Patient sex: F
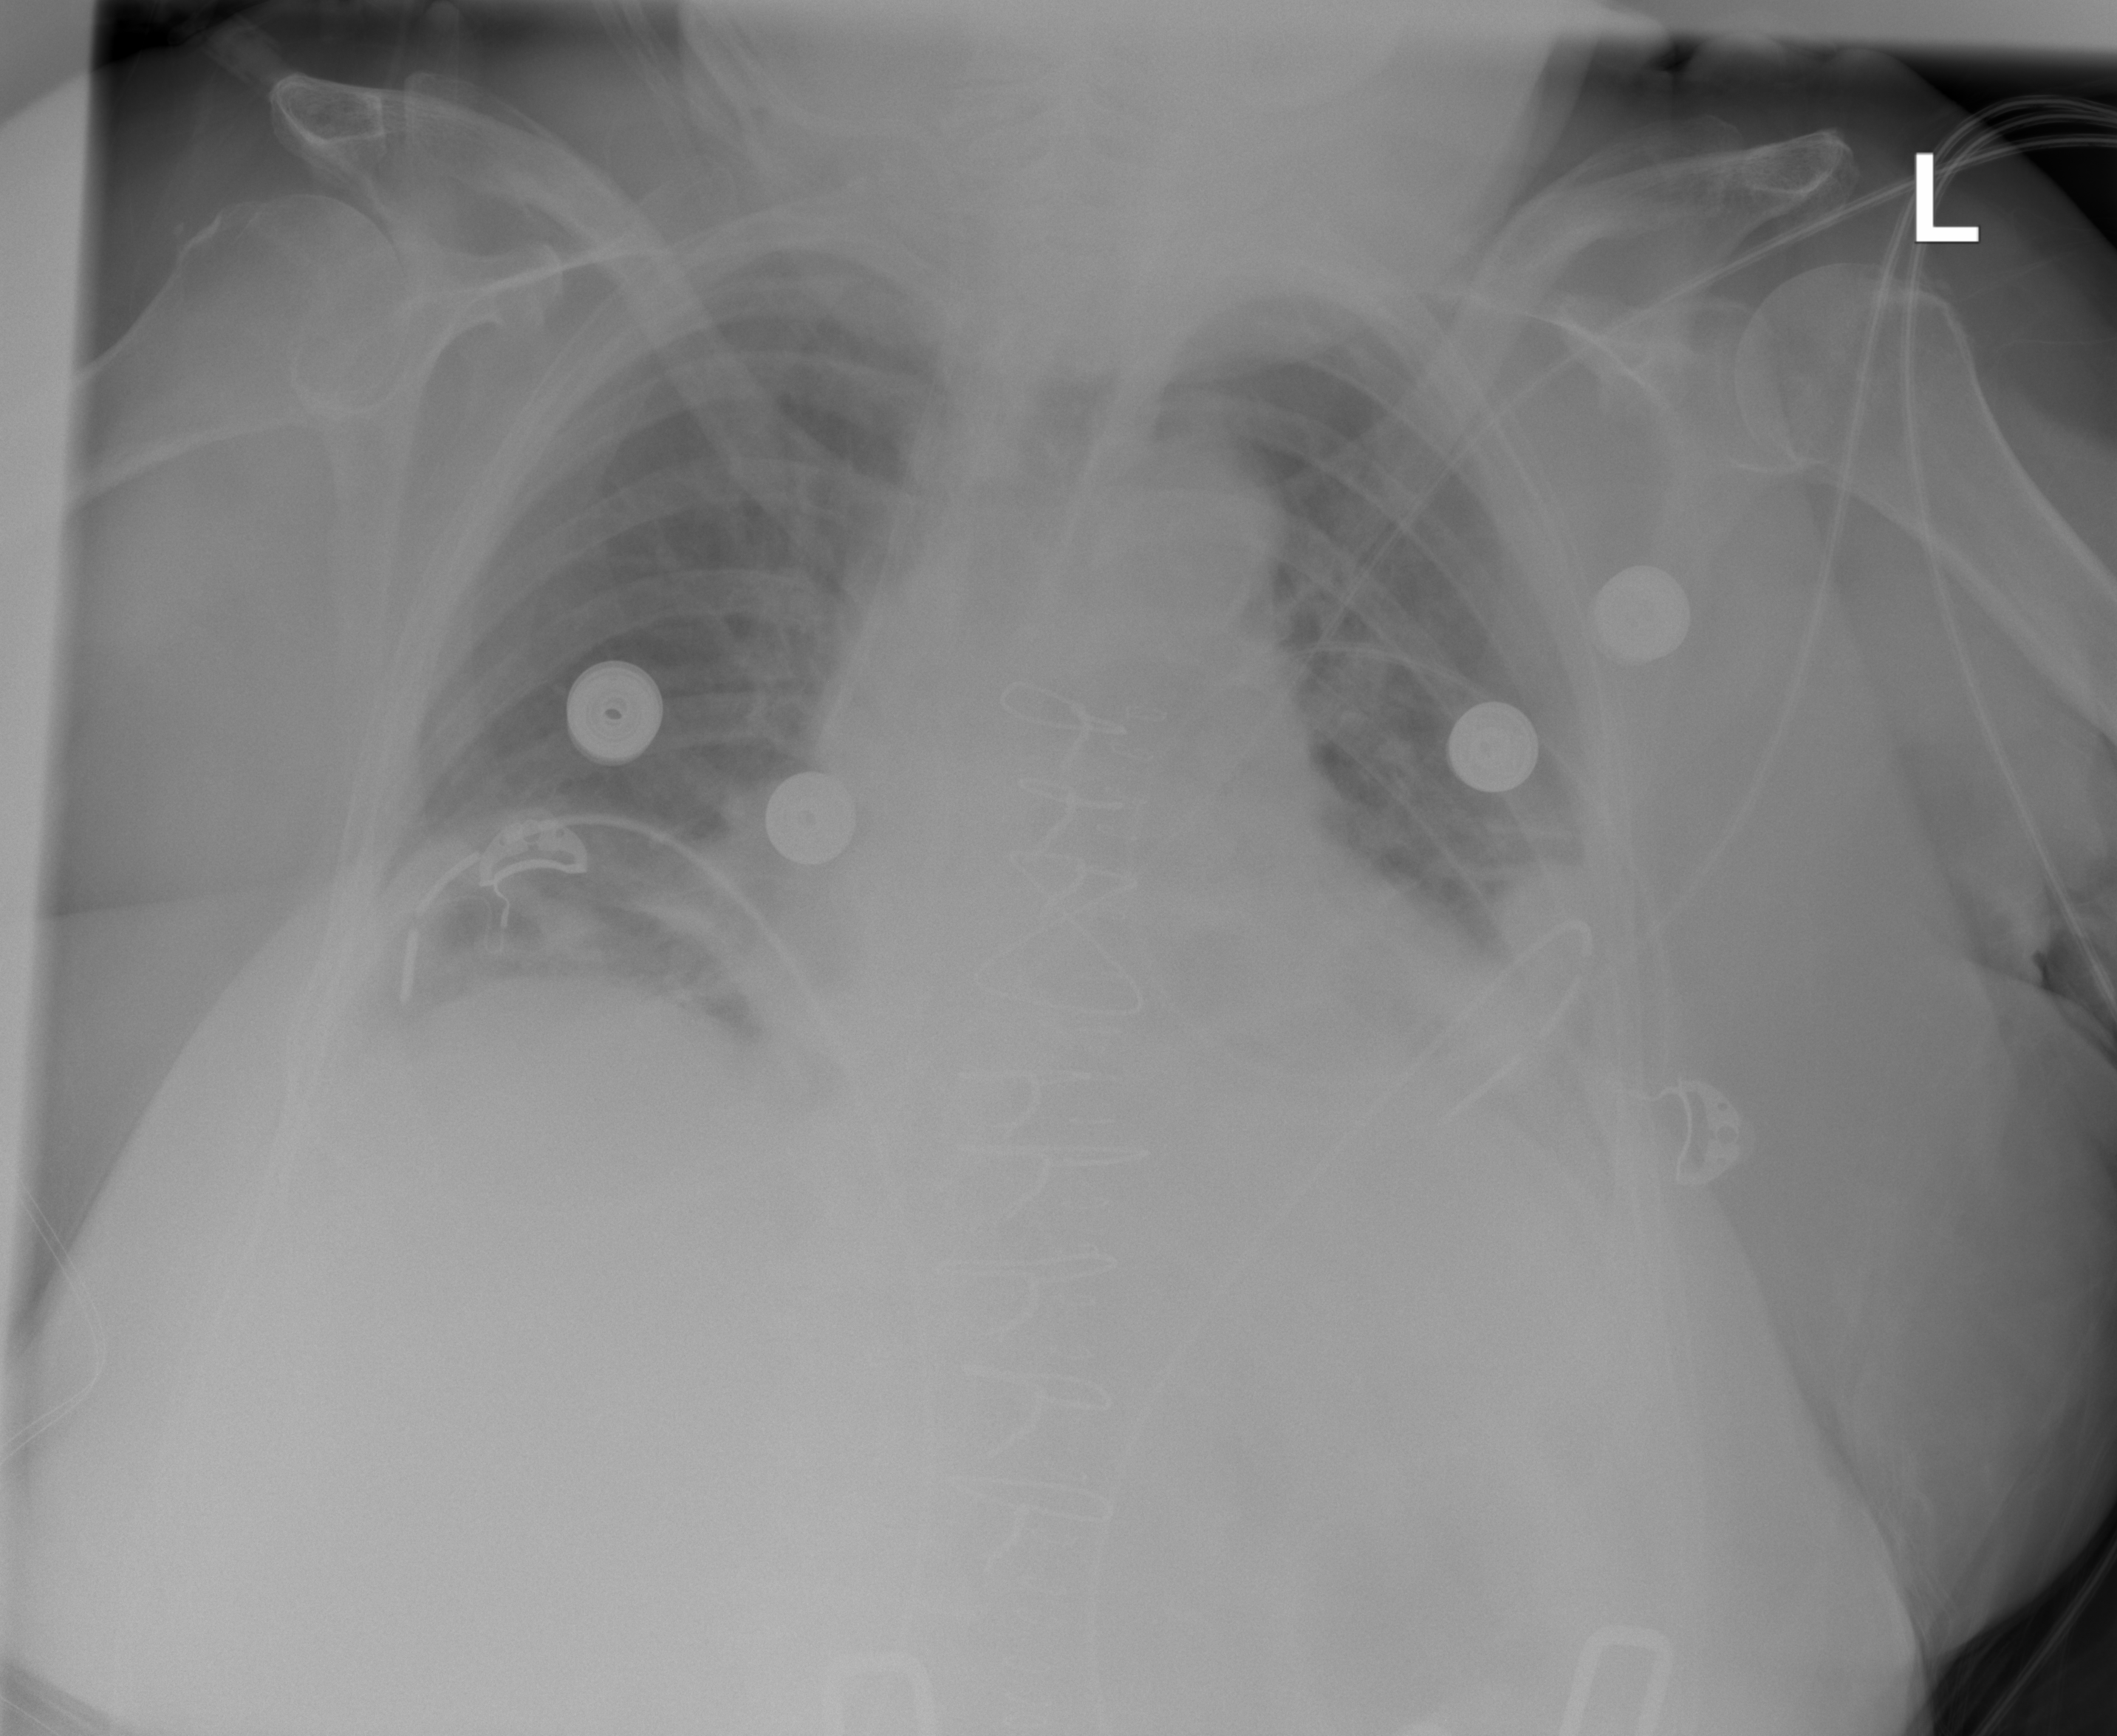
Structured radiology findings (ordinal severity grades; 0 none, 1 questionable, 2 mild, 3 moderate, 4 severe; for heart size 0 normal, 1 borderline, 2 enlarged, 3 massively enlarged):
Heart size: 0
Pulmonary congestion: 0
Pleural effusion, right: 0
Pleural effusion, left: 0
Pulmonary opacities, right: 0
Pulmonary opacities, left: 0
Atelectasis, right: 2
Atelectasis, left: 2